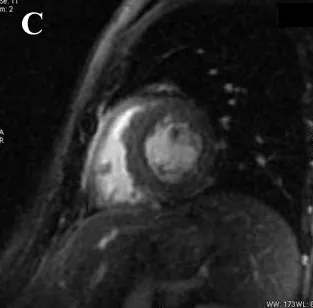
(C) Late gadolinium hyperenhancement sequence without pathological contrast captation.
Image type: radiology (mri)